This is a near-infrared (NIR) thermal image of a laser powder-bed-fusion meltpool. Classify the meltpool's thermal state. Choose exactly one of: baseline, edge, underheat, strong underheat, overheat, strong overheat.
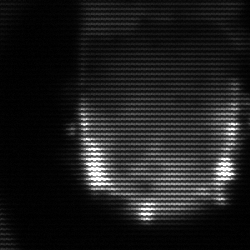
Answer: baseline